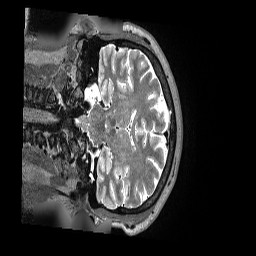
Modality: T2w
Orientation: coronal
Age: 52
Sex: female